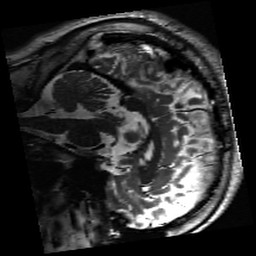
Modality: inplaneT2
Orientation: sagittal